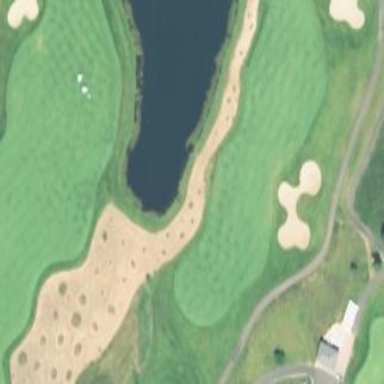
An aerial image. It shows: Golf bunker filled with sandy terrain.